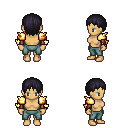
a pixel art fantasy rpg character, female body template, human, tanned skin, gold arm armor, teal pants, raven plain hairstyle, leather bracers, four views (front, back, left, right), 2x2 character sprite sheet, small pixel art, hard edges, no anti-aliasing